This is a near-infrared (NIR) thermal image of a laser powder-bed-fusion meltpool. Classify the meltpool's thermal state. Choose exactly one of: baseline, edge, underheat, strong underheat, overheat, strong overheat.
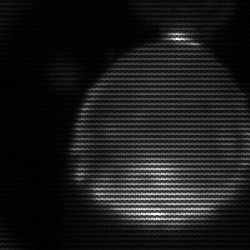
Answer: edge